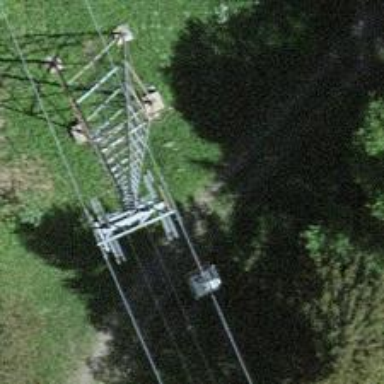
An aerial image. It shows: Pylon for aerialway.